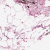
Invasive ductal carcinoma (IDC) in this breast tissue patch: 0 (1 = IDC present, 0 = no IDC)